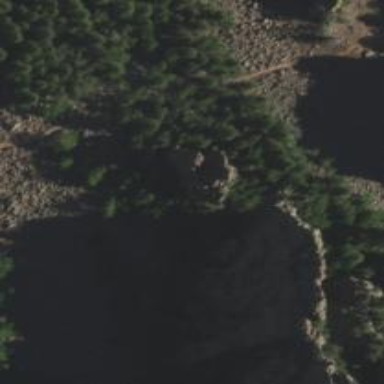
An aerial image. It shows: Natural cliff.